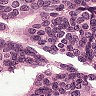
Metastatic tissue present: yes